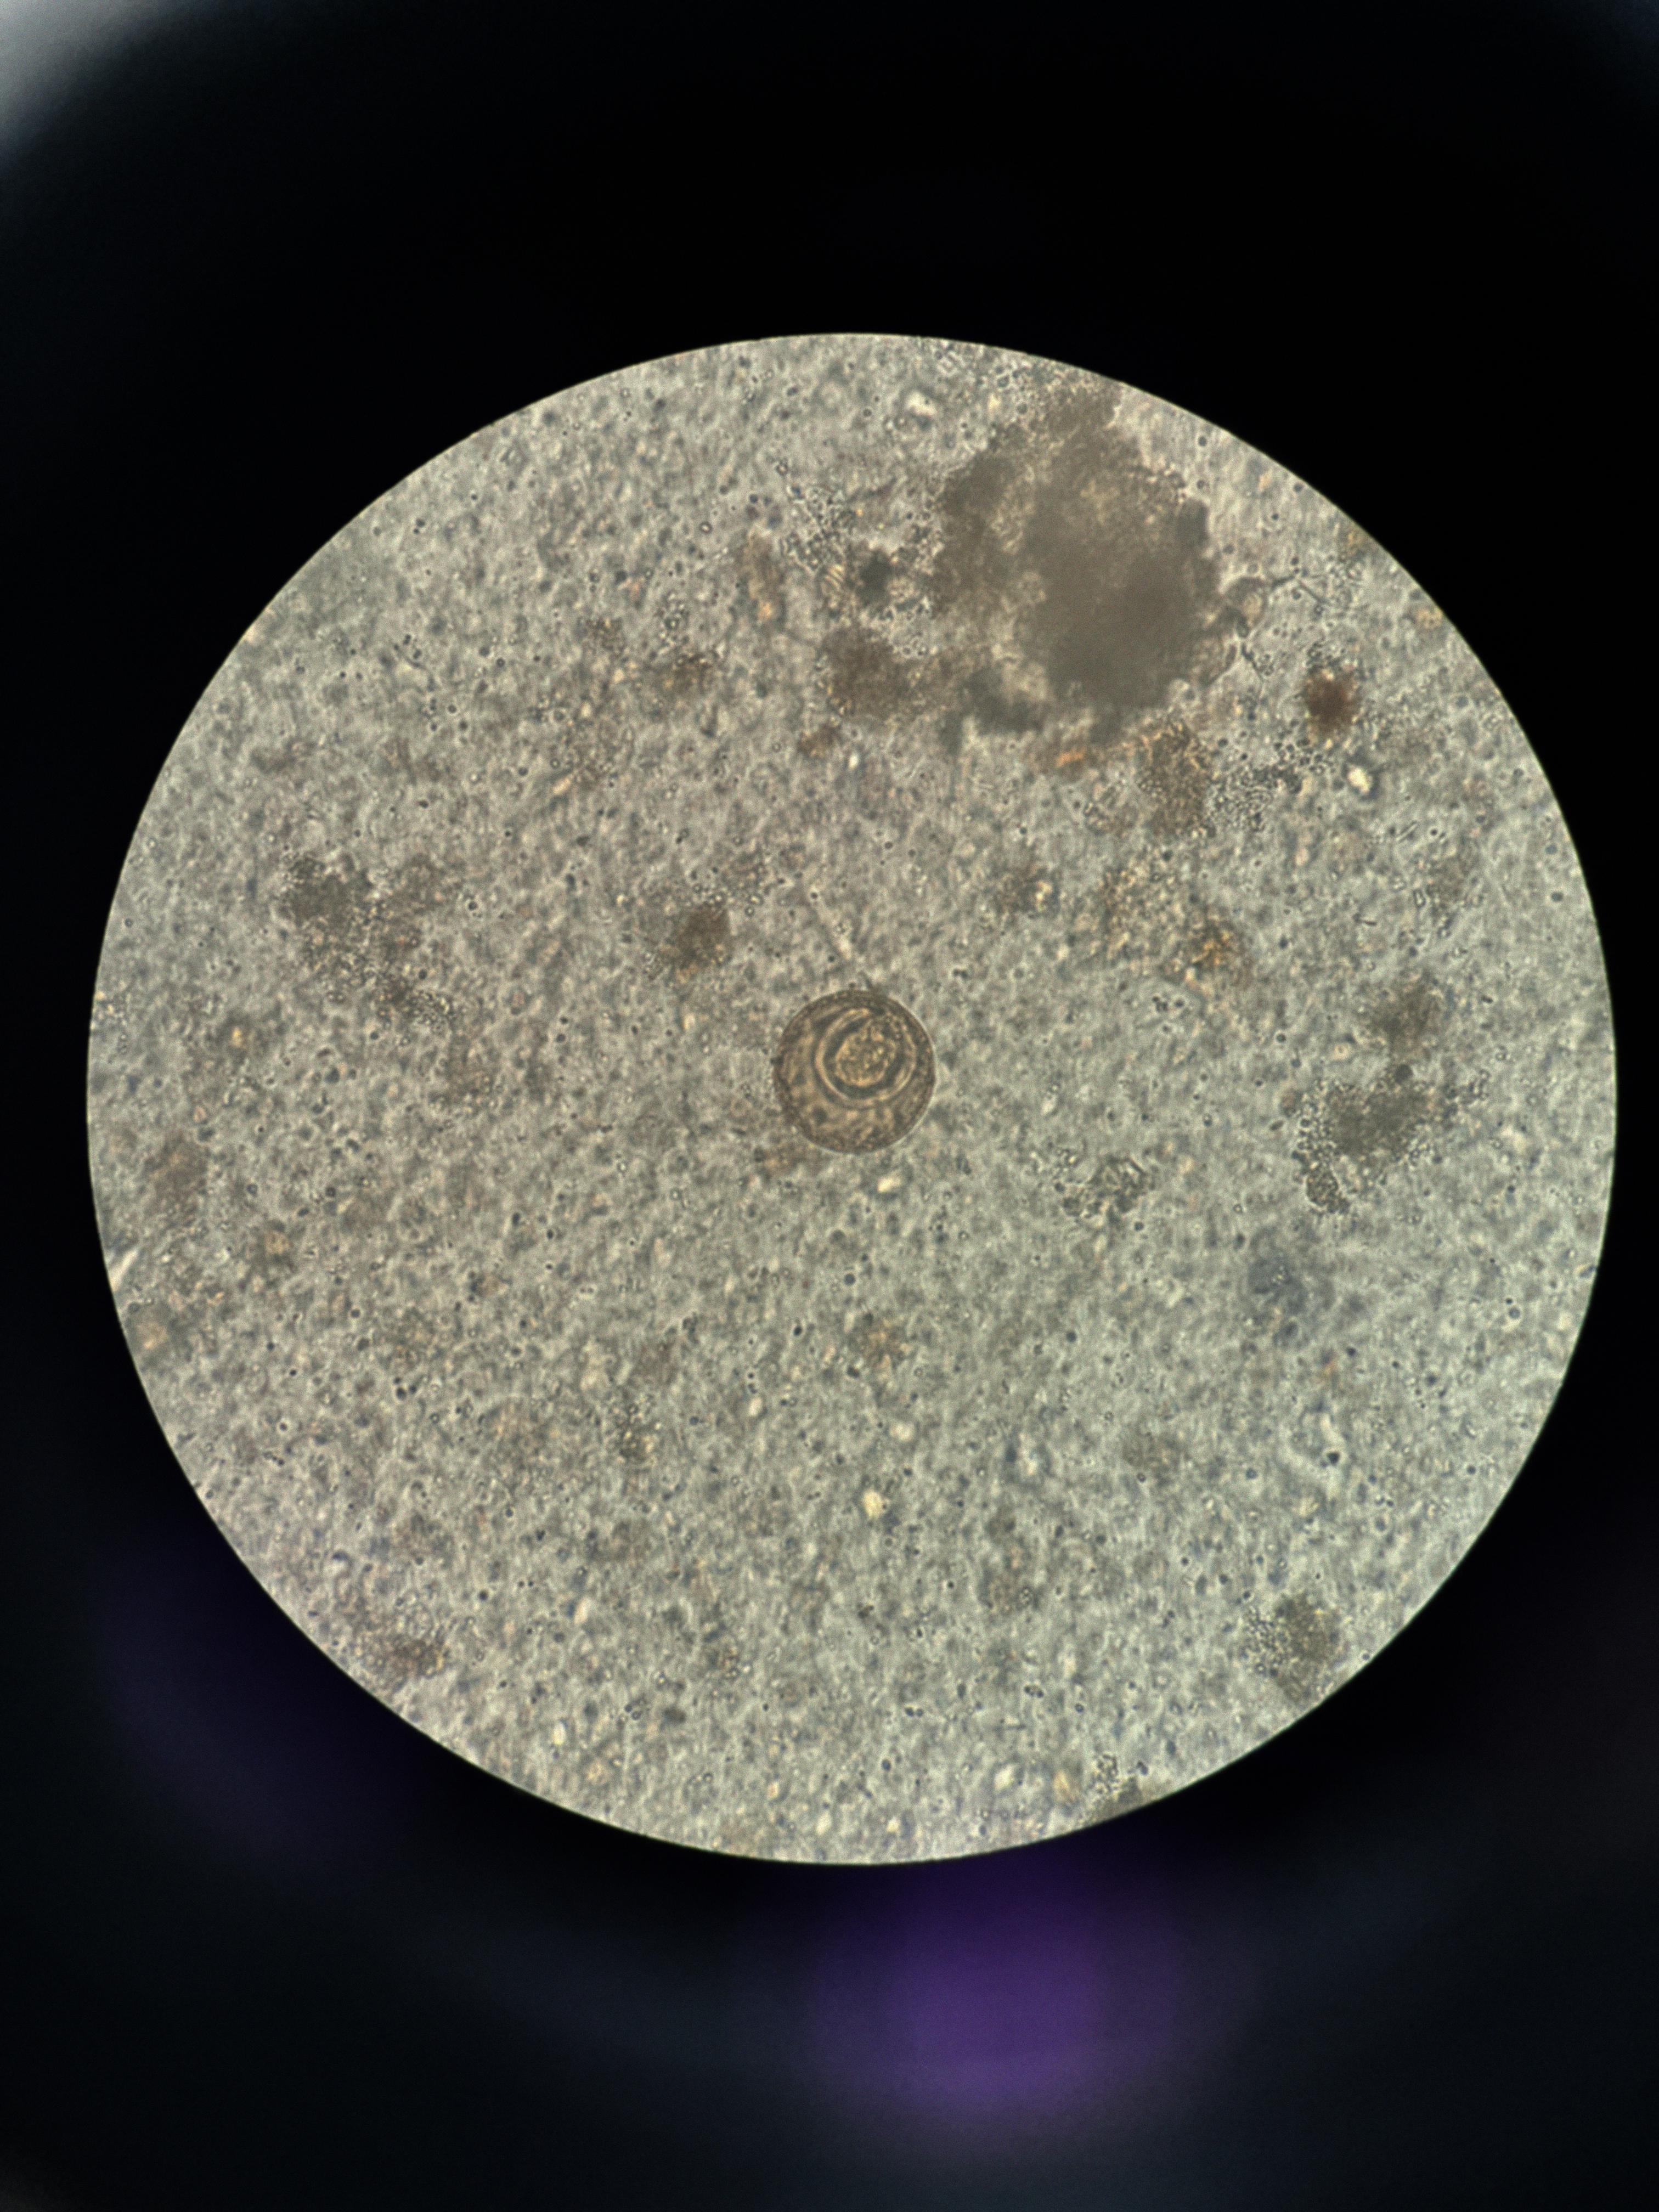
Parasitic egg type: Hymenolepis diminuta